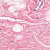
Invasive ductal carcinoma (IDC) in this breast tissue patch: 0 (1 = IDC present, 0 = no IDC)